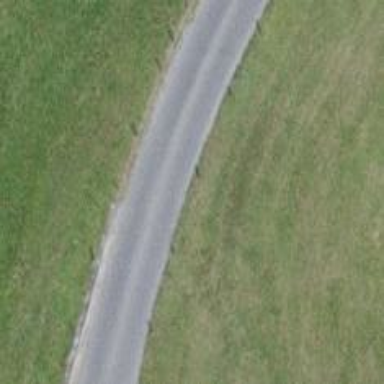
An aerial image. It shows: Unclassified road with asphalt surface.